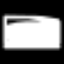
Label: squiggle